Question: I've run into a peculiar problem with Xcode. I have a custom UITableViewController that appears as a popover for a few settings in an iPad app. It's a static table view with just 3 cells in 2 sections. It looks fine in the Storyboard editor, but at runtime the cells with custom views (UILabels, UISlider, UIButton) do not show up at all, but those custom views do (in random places).
When I delete the custom elements from the cell or change the cell to anything but custom then they show up fine, even if the view (like basic for example) contains a label in its Content View. It's a lot clearer to see with the attached picture.
To solve this, I've created a completely empty cell below those with custom elements. It looks fine, but I can't interact with any elements. User Interaction is enabled for all elements, cells, and the entire table view. If you have any ideas how to solve that or how to get the cells working properly so I don't need the blank cell hack that'd be much appreciated!
I'm using Xcode 6 beta 7 on OS X Yosemite, programming in Swift.
Thanks in advance!

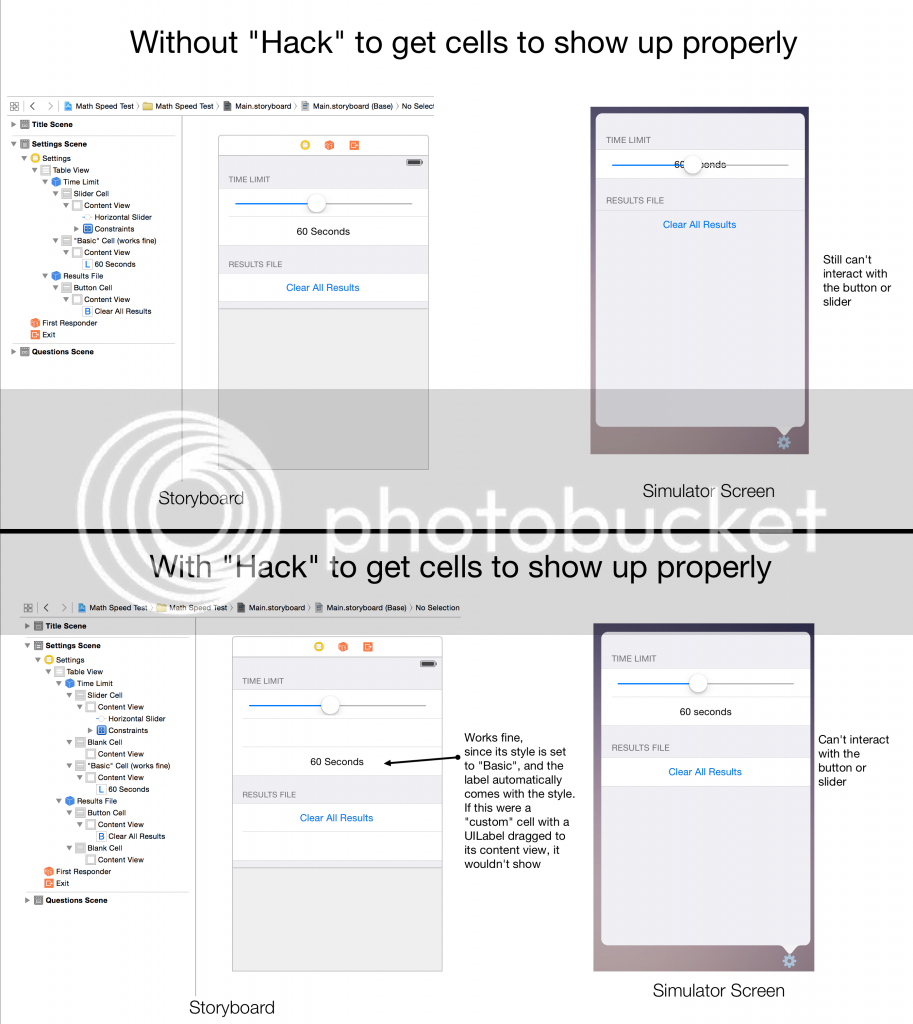
Answer: The question has been answered here <URL> Setting up from the label to the Content View solves this issue.